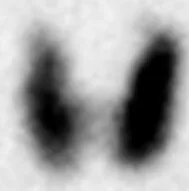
99mTc scan showing diffuse uptake in the entire thyroid gland:overall uptake 3.4%, right lobe uptake 1.5%, and left lobe 2% (normal uptake is 0.4%-1.7%).
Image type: radiology (scintigraphy)